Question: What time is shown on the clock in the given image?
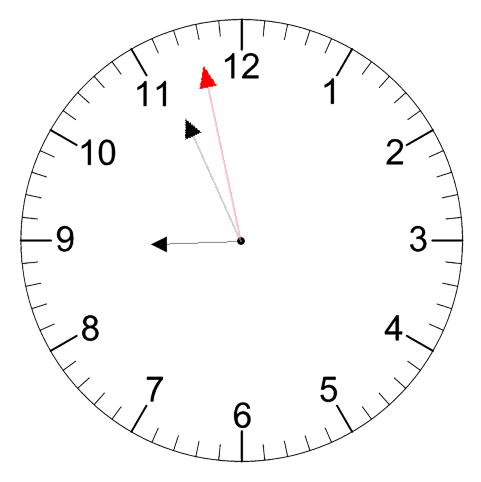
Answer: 08:55:58